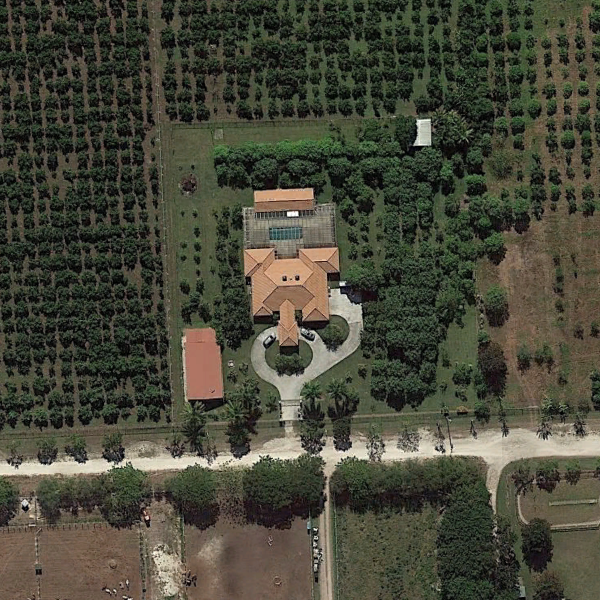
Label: SparseResidential